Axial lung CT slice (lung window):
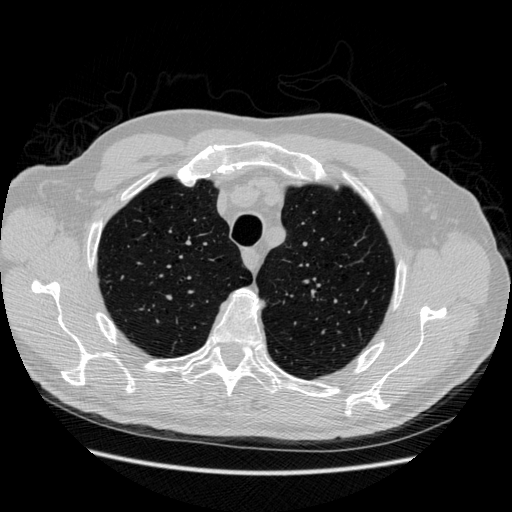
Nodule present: no